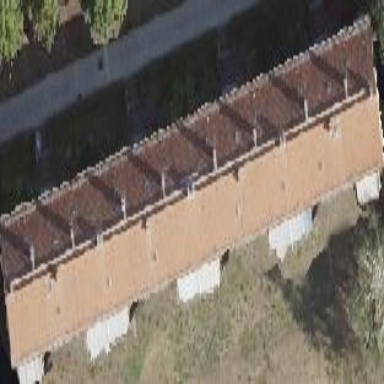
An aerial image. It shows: Hipped-roof building with apartments.